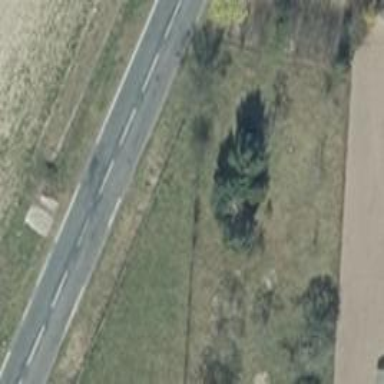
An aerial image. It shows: Deciduous broadleaved tree.